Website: bh-photo
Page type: payment
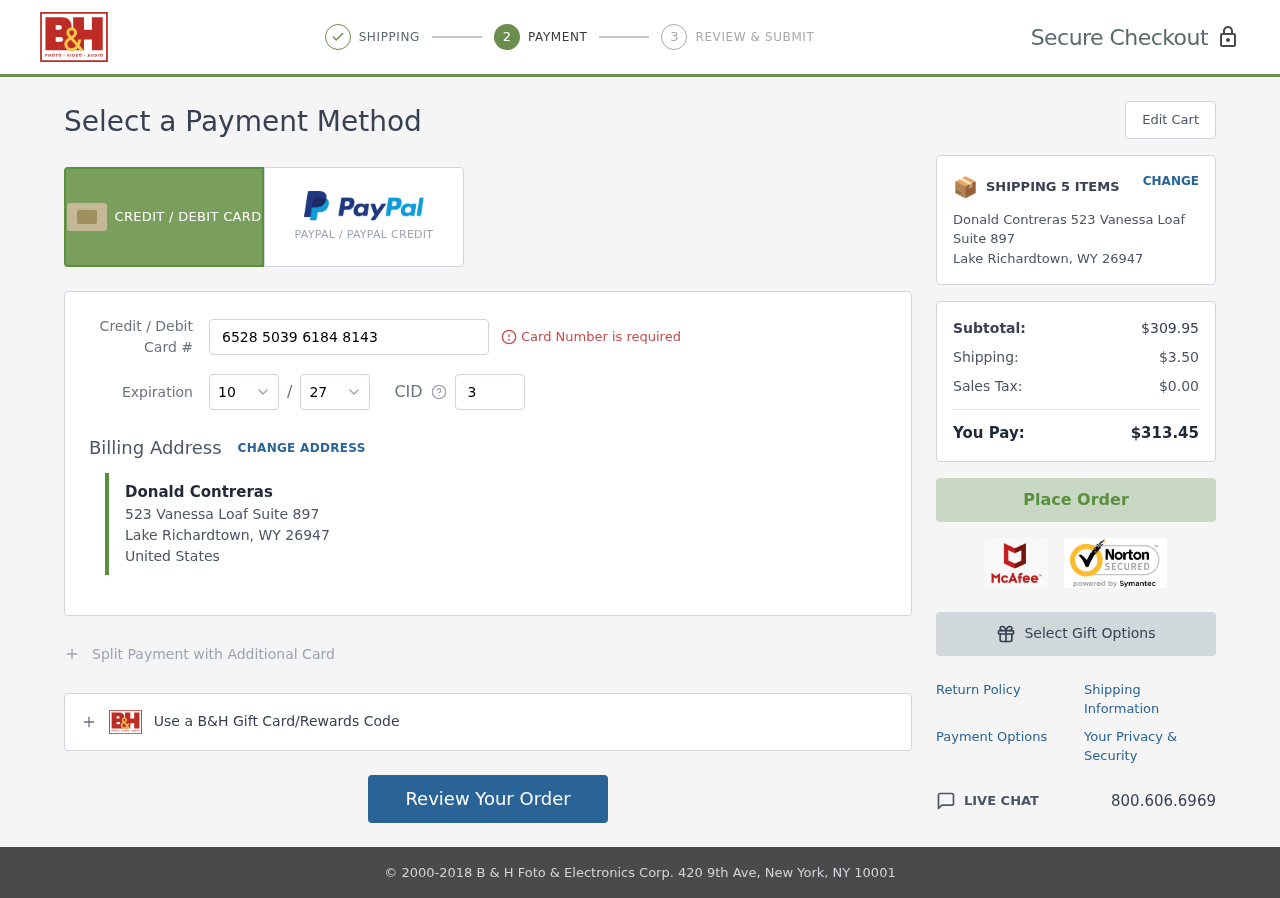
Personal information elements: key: PII_CARD_CVV
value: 307
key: PII_CARD_EXPIRY_MONTH
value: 10
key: PII_CARD_EXPIRY_YEAR
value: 27
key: PII_CARD_NUMBER
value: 6528 5039 6184 8143
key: PII_CITY
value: Lake Richardtown
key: PII_COUNTRY
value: United States
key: PII_FULLNAME
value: Donald Contreras
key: PII_POSTCODE
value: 26947
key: PII_STATE_ABBR
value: WY
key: PII_STREET
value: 523 Vanessa Loaf Suite 897
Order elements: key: ORDER_NUM_ITEMS
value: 5
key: ORDER_SUBTOTAL
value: $309.95
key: ORDER_SHIPPING_COST
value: $3.50
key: ORDER_TAX
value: $0.00
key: ORDER_TOTAL
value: $313.45